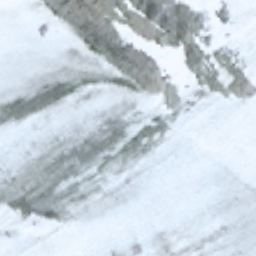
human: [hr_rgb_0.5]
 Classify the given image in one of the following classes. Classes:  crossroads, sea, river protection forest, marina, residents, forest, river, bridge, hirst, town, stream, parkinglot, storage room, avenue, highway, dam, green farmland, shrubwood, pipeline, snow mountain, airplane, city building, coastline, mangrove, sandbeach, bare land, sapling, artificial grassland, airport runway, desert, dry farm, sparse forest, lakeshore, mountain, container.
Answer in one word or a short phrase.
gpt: snow mountain